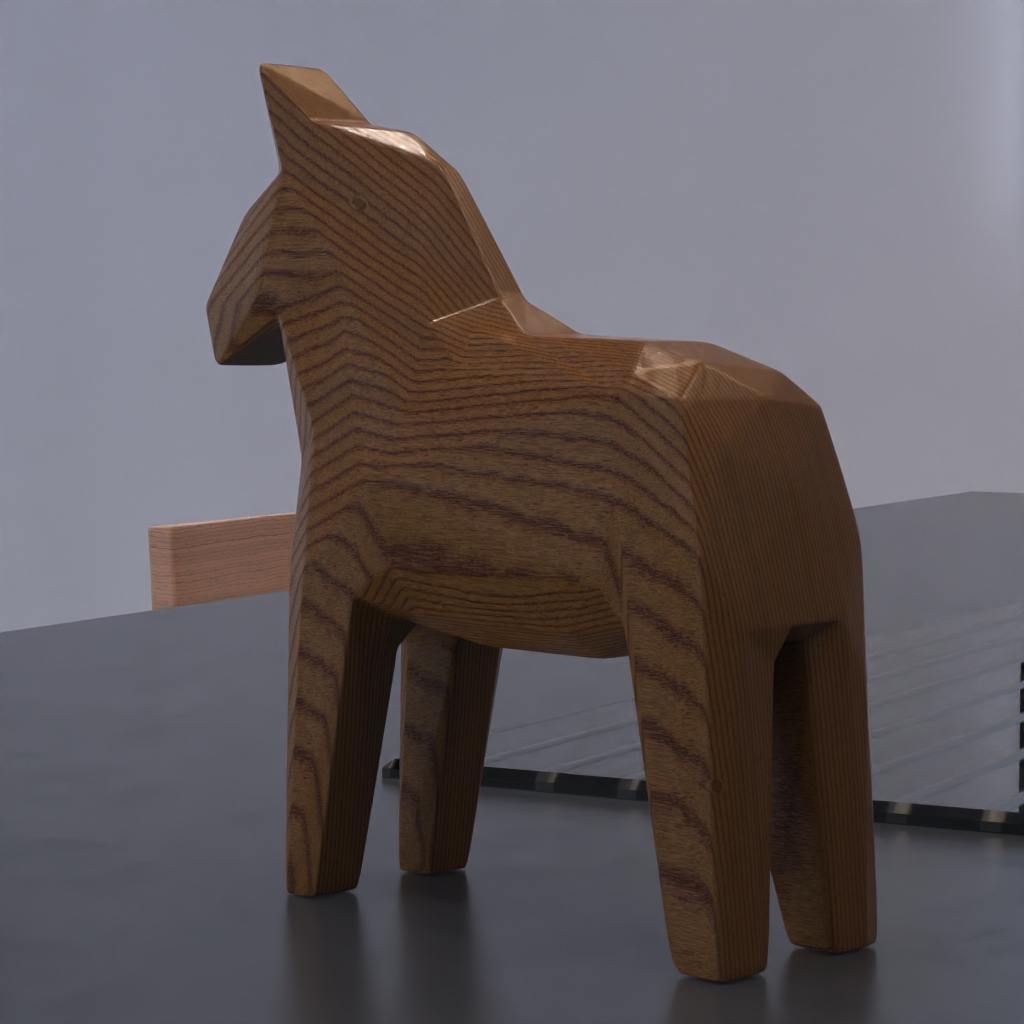
A high quality rendering of a dalahest_oak dalecarlian horse figurine made of varnished dark oak standing on a dark kitchen counter in an dark kitchen counter,long shot from rear left side,  with a deep depth field of view, 100 mm, bokeh